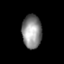
Tissue: lung
Cell type: Epithelial cells
Senescence score: 0.1987
Nuclear area (px): 641
Mean DAPI intensity: 140.343